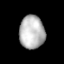
Tissue: lung
Cell type: Epithelial cells
Senescence score: 0.6175
Nuclear area (px): 817
Mean DAPI intensity: 184.498